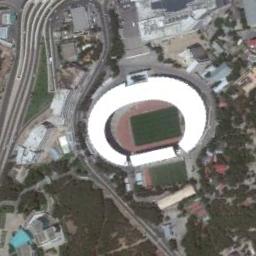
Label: stadium